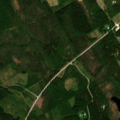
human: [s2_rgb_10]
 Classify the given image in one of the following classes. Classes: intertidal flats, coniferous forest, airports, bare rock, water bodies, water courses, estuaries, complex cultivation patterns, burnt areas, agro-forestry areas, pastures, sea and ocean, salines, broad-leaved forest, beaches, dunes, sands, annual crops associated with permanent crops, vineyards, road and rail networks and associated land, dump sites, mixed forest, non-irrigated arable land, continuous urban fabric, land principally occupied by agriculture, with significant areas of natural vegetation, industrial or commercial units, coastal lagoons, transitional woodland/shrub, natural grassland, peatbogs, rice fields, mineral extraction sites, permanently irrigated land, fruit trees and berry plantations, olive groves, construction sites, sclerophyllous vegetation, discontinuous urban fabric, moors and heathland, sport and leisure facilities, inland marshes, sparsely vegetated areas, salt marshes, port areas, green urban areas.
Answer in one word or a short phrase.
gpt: coniferous forest, mixed forest, transitional woodland/shrub